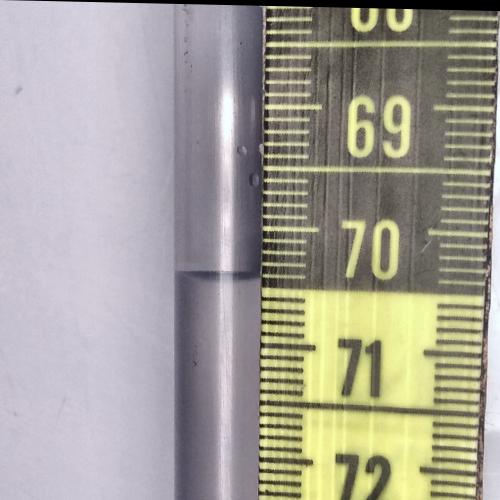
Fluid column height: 70.4 cm